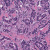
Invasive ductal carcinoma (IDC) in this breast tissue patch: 1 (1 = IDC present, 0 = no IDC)